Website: lowes
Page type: customer-info-address
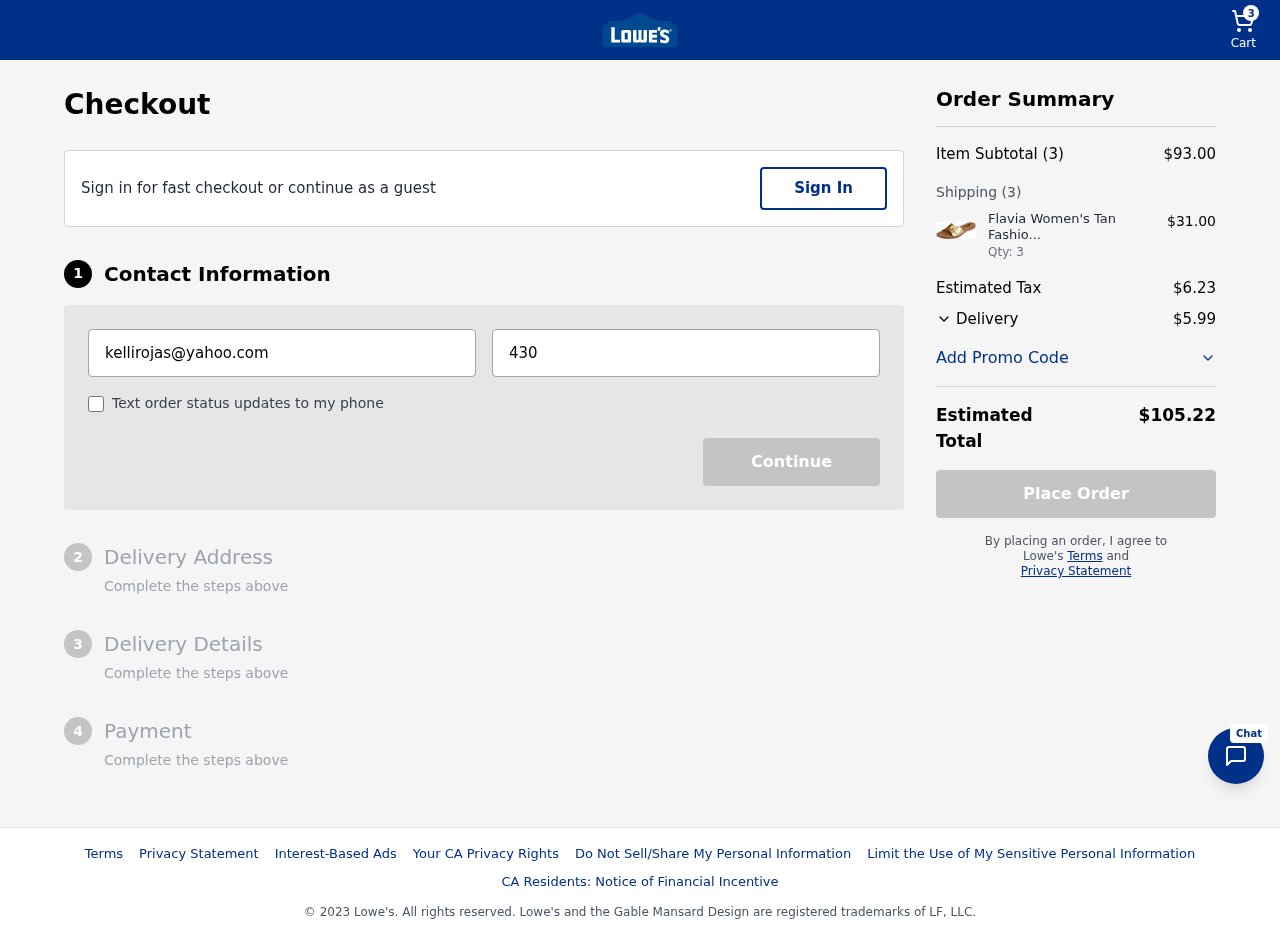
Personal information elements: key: PII_EMAIL
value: kellirojas@yahoo.com
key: PII_PHONE
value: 4306187625
Product elements: key: PRODUCT1_NAME
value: Flavia Women's Tan Fashion Sandals-7 UK (39 EU) (8 US) (FL/203/TAN)
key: PRODUCT1_PRICE
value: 31
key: PRODUCT1_QUANTITY
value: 3
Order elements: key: ORDER_NUM_ITEMS
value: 3
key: ORDER_SUBTOTAL
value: $93.00
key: ORDER_NUM_ITEMS2
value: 3
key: ORDER_TAX
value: $6.23
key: ORDER_SHIPPING_COST
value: $5.99
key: ORDER_TOTAL
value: $105.22